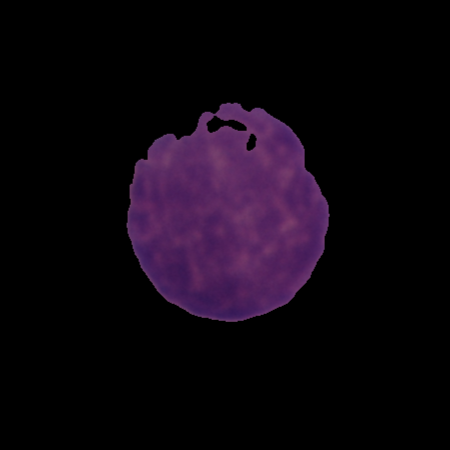
Label: cancer